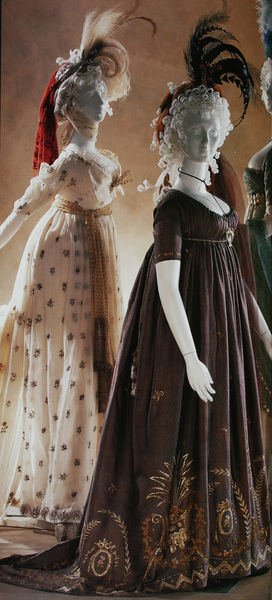
Titel: Kleid; Kleid (Hemdkleid)
Standort: Kyoto (Japan)
Institution: Kyoto Costume Institute
Schlagwörter: feder, hand, kopf, schatten, weiß, grün, ausschnitt, blumen, braun, brust, damen, frau, hut, hüte, kleid, kleider, licht, orange, schwarz, gürtel, rot, tuch, ball, beige, mode, muster, wand, arm, arme, federn, gesicht, kleidung, spitze, ärmel, hals, hände, zweige, boden, bestickt, gold, haare, kostüm, pose, schnur, stickerei, stoff, saum, oper, locken, puffärmel, perücke, kopfbedeckung, schleppe, schürze, taille, japan, zwei, haltung, tüll, kette, farbe, lila, violett, haarband, figuren, französisch, büste, floral, kordel, foto, fotografie, photographie, gemustert, tupfen, puppe, puppen, photo, zacken, zickzack, biedermeier, geblümt, anhänger, geschnürt, kurzärmelig, tageskleid, kostüme, palmen, gestickt, empire, gewebe, textil, kopfschmuck, pfauenfeder, draht, installation, quasten, roben, schaufensterpuppe, damenmode, kyoto, emore, frauenmode, instalation, tageskleider, straßenkleid, federhüte, stickereine, modemuseum, frühklassizistisch, museline, puppt